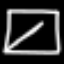
Label: squiggle